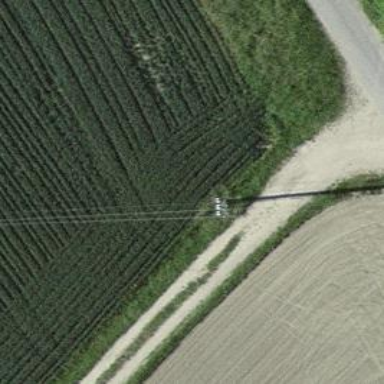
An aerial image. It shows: Minor power line.